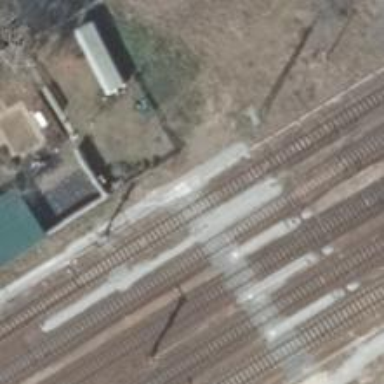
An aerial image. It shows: Railway track with contact line for electrification.